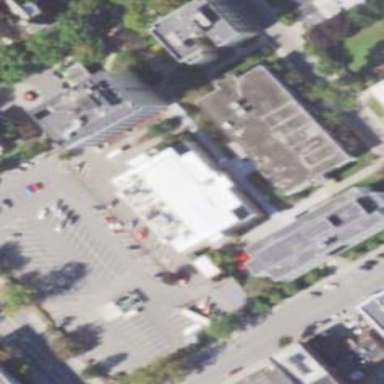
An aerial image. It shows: College building.